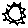
Label: sun